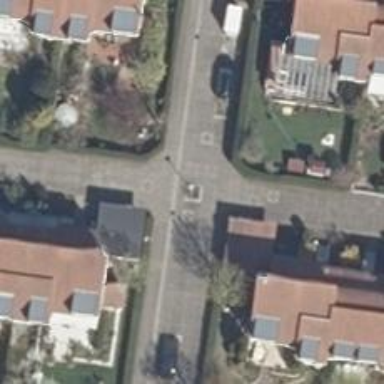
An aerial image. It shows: Living street.